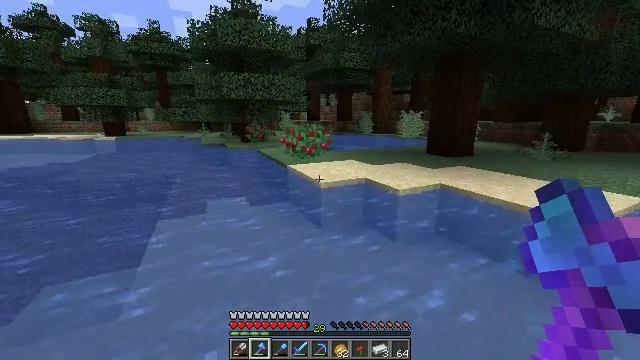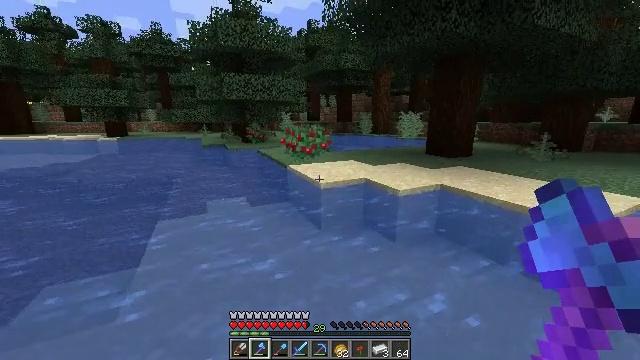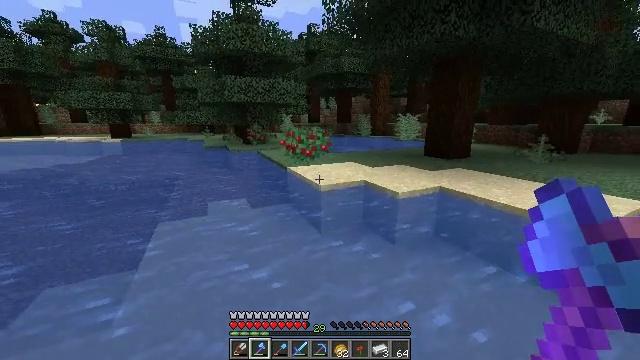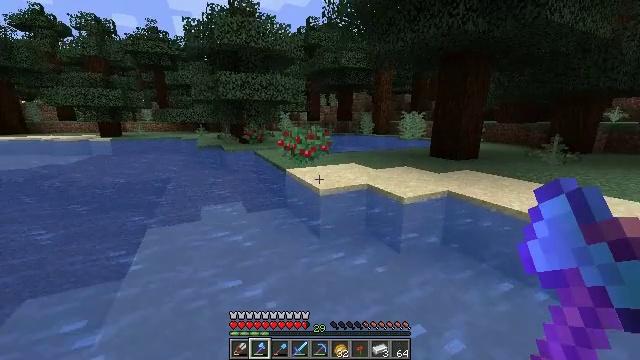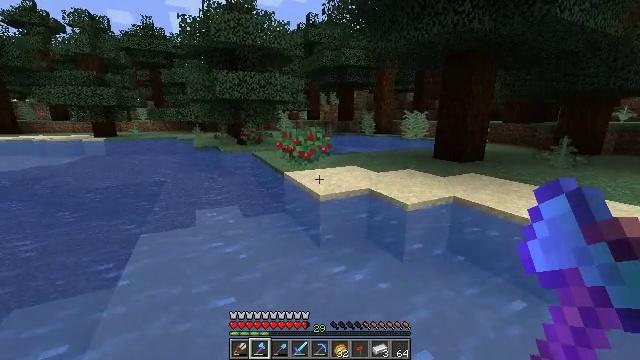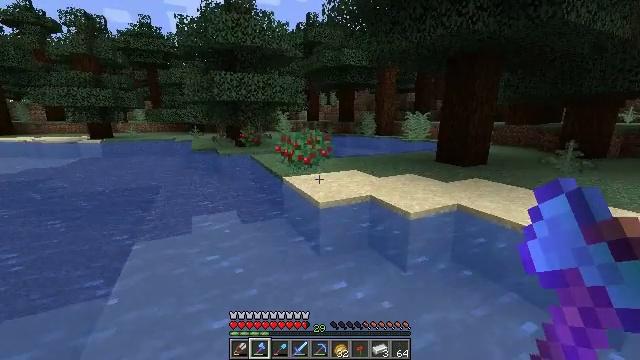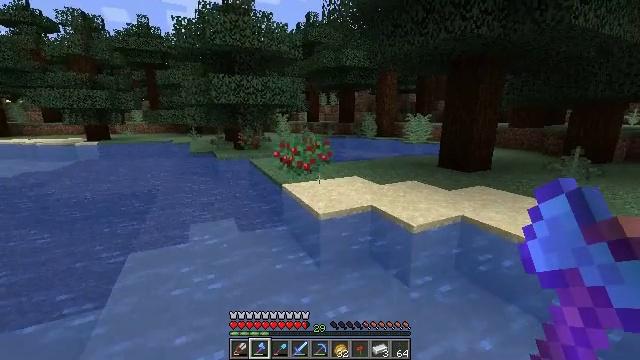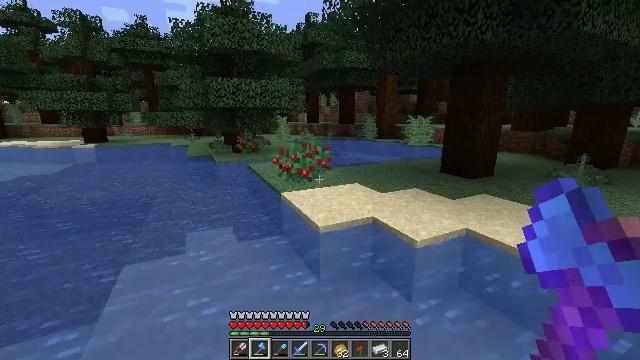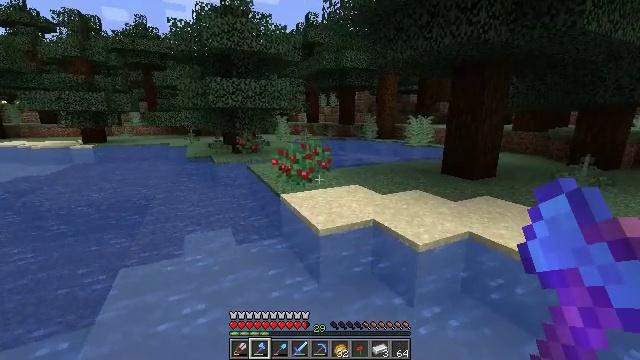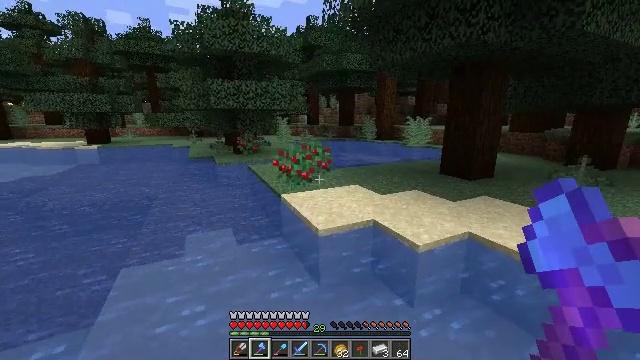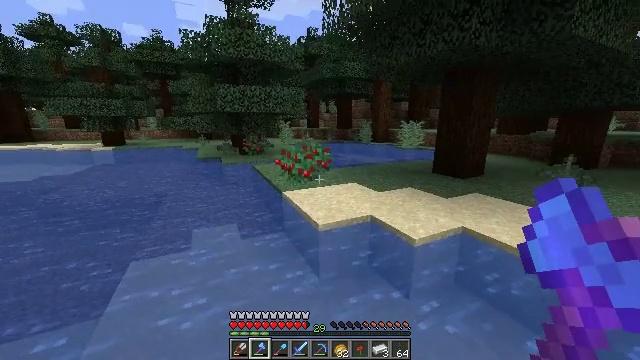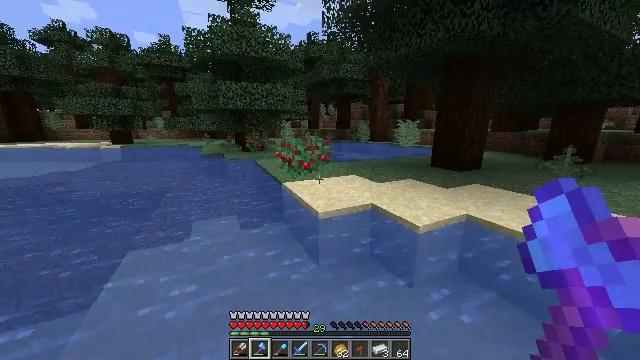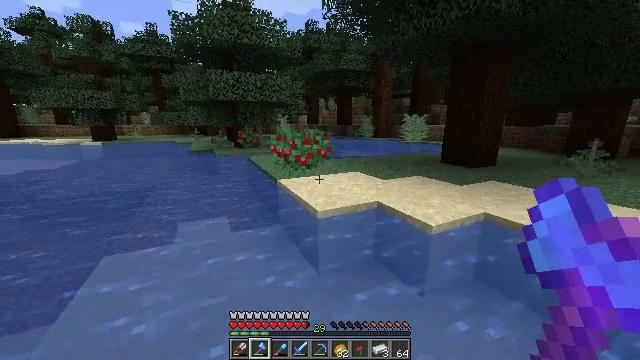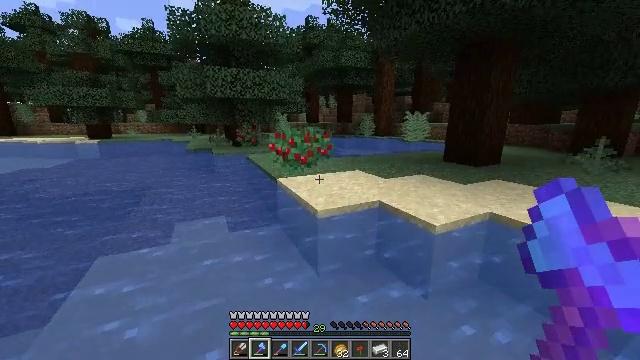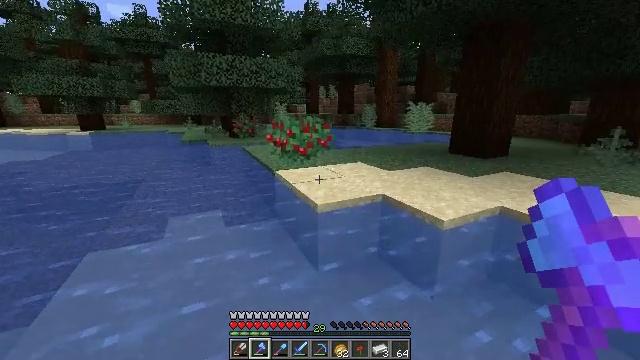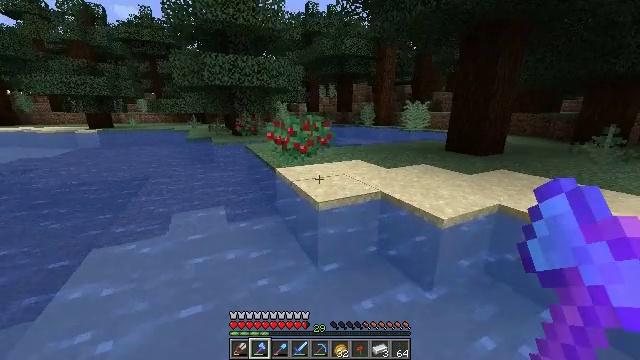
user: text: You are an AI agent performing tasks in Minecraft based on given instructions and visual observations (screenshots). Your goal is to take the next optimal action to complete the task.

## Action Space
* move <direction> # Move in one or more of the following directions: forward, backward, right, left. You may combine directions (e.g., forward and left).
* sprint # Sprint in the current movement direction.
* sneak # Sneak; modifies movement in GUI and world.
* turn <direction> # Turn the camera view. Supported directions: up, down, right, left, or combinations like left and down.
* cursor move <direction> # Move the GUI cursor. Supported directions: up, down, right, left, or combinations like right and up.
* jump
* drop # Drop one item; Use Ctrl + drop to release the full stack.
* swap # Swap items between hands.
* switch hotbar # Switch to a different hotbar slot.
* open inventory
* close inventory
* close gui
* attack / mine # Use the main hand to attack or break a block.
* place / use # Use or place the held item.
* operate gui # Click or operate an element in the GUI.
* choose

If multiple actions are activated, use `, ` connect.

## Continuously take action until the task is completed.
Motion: motion action
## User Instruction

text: Mine the sweet berry bush.
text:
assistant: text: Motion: move forward, jump
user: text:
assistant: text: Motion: move forward, sprint, jump
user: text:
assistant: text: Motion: move forward, sprint, jump
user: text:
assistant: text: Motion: move forward, sprint, jump
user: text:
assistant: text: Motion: move forward, jump
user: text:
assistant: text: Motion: move forward, jump
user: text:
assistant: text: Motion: move forward, jump
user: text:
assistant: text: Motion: move forward, sprint, jump
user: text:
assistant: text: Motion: move forward, sprint, jump
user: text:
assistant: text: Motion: move forward, sprint, jump
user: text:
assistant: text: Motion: move forward, sprint, jump
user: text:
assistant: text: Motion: move forward, jump
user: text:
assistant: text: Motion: move forward, jump
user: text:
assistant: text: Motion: move forward, turn down, jump
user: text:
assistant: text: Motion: move forward, turn down, jump
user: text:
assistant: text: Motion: move forward, jump
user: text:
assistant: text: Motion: move forward, sprint, jump
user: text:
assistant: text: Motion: move forward, sprint, jump
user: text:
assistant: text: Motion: move forward, sprint, jump
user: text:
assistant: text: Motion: move forward, sprint, jump
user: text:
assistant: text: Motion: move forward, sprint, jump
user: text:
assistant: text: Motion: move forward, jump
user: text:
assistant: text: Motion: move forward, jump
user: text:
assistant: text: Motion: move forward, jump
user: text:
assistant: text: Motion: move forward, jump
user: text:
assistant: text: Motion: move forward, jump
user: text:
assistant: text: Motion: move forward, sprint, jump
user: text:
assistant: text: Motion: move forward, sprint, jump
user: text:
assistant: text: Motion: move forward, sprint, jump
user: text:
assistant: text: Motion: move forward, sprint, jump